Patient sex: M
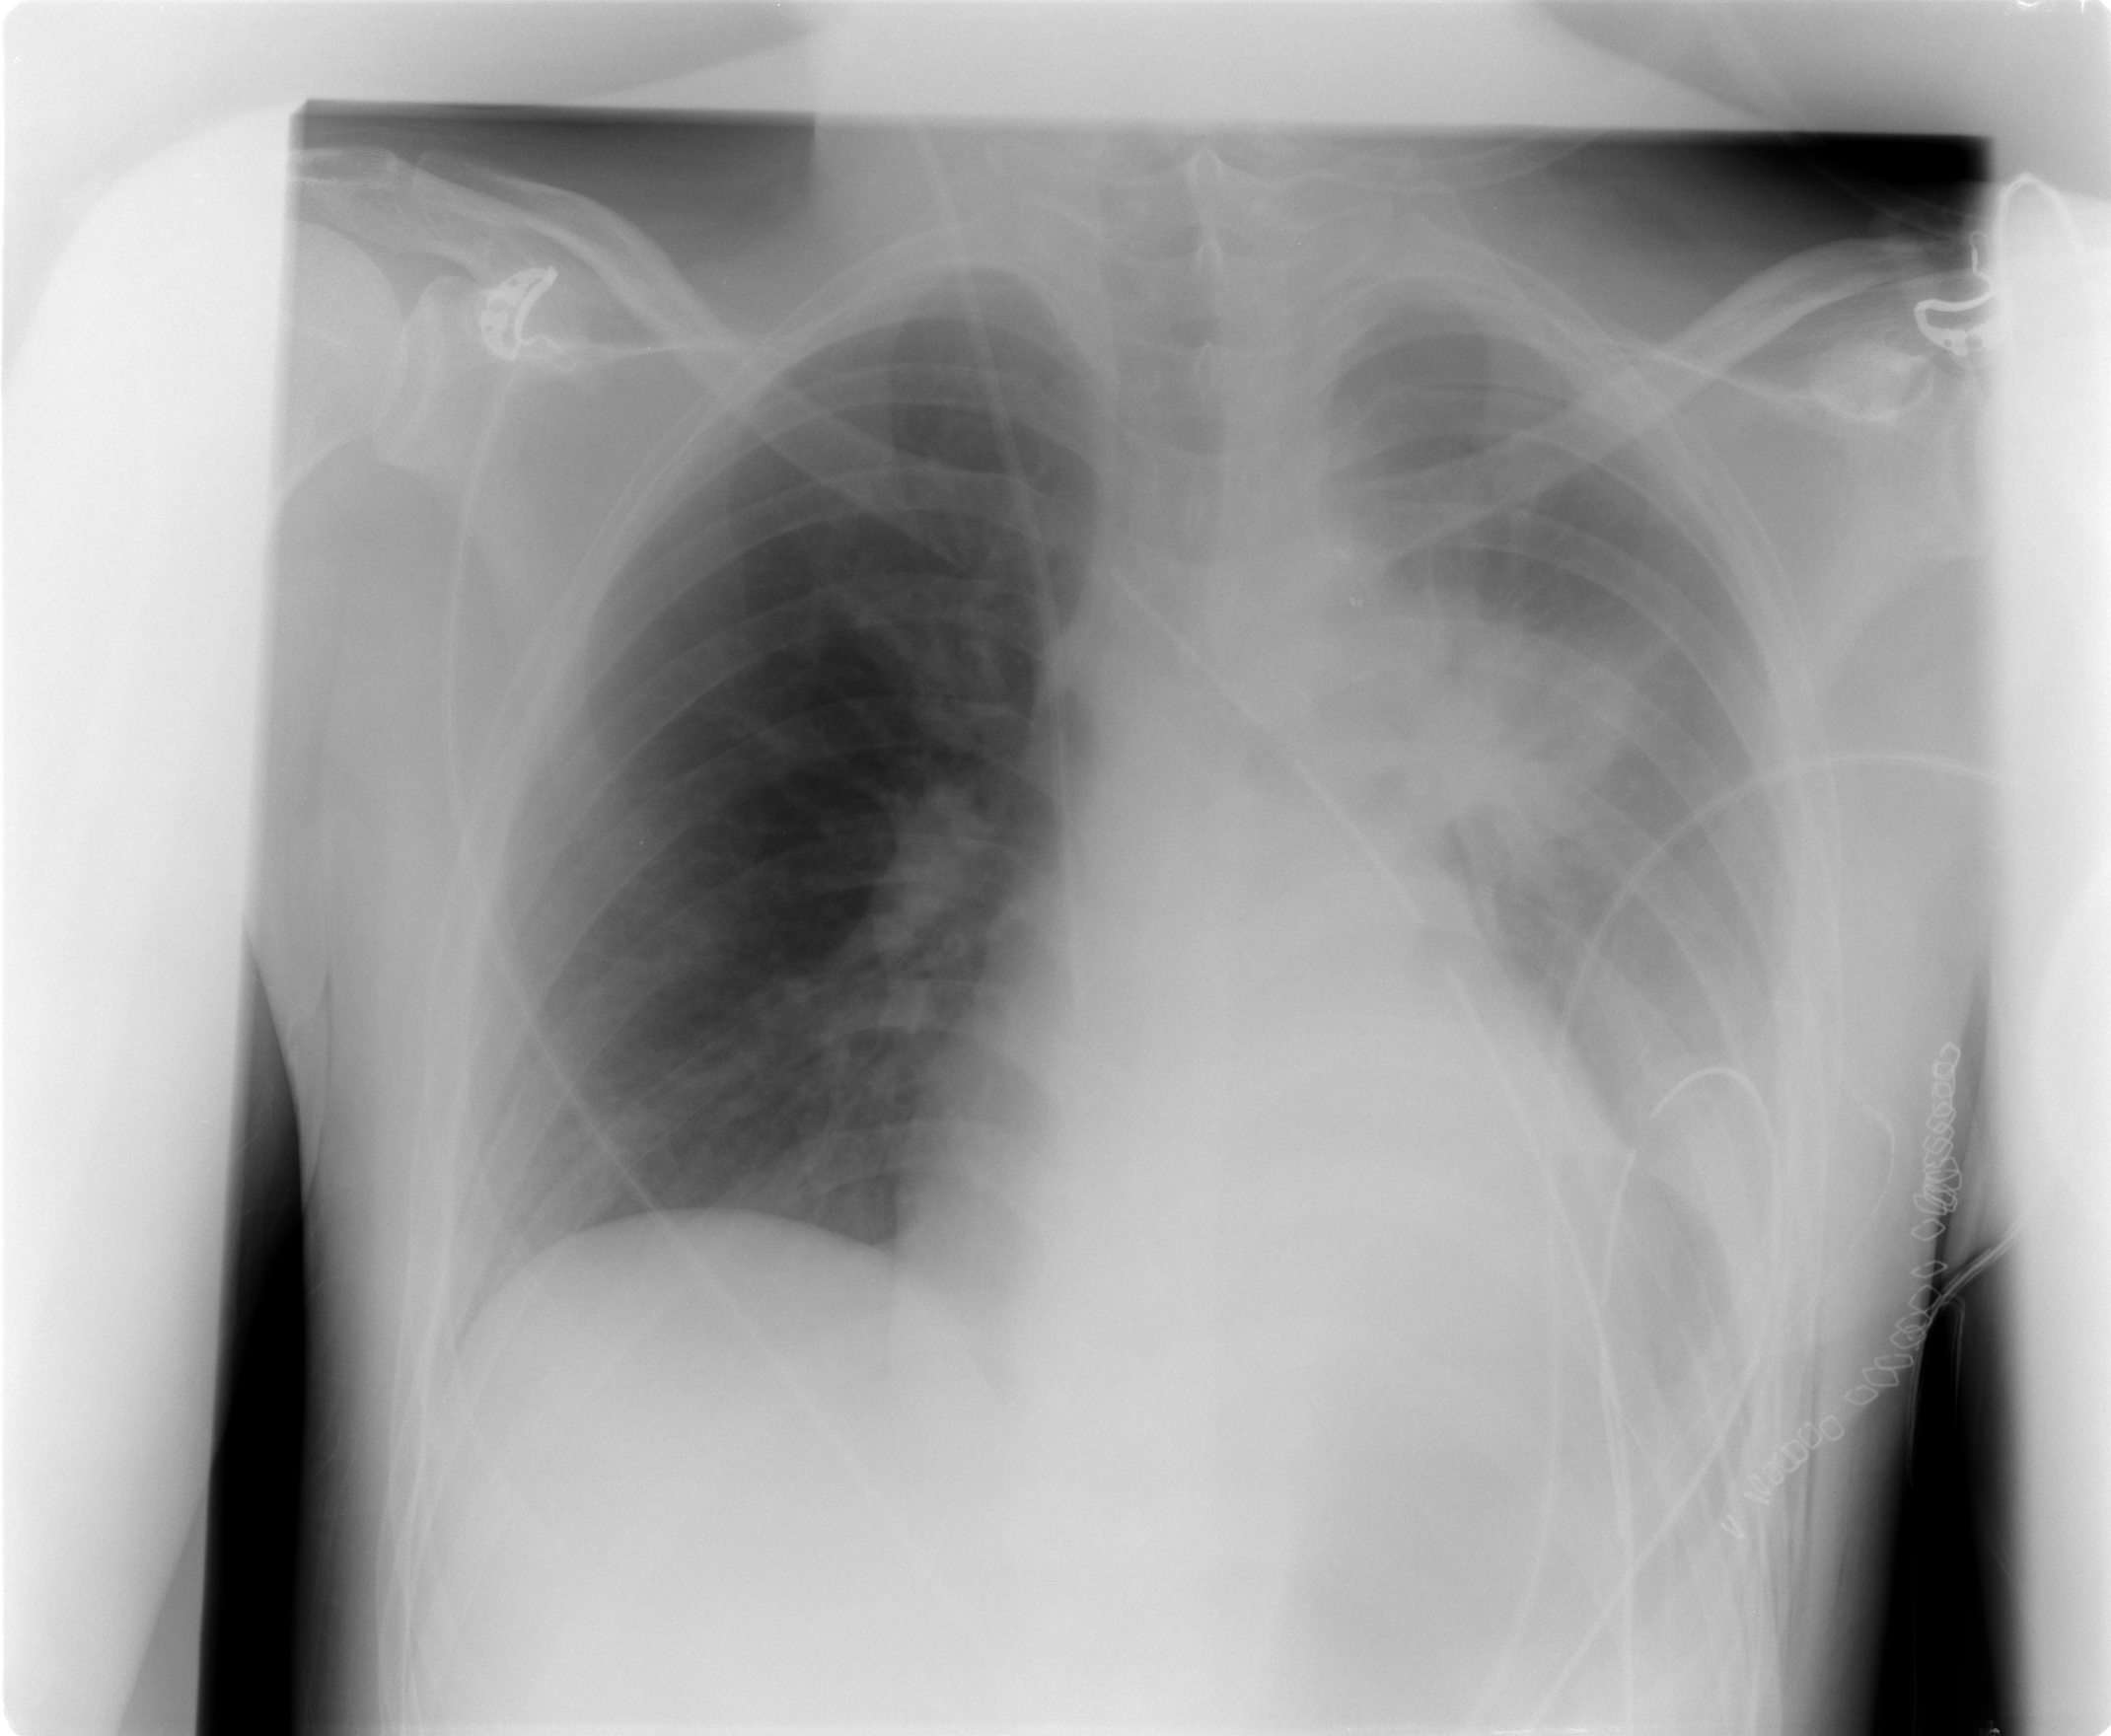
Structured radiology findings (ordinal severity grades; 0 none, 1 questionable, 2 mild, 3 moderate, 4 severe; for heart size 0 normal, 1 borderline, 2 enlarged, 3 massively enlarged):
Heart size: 2
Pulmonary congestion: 2
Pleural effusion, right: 0
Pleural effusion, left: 3
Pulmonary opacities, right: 0
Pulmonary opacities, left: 1
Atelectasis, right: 0
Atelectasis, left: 2